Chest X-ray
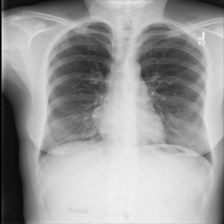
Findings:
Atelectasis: negative
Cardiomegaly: negative
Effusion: negative
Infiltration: negative
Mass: negative
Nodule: negative
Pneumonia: negative
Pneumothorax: negative
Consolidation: negative
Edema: negative
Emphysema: negative
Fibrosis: negative
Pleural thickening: negative
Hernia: negative